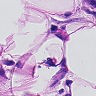
Metastatic tissue present: yes